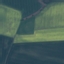
Land use / land cover: AnnualCrop